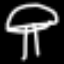
Label: mushroom